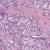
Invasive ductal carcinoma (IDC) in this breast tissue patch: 1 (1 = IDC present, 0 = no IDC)